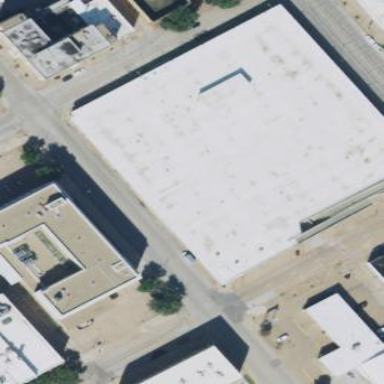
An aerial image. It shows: Building that serves as post office.